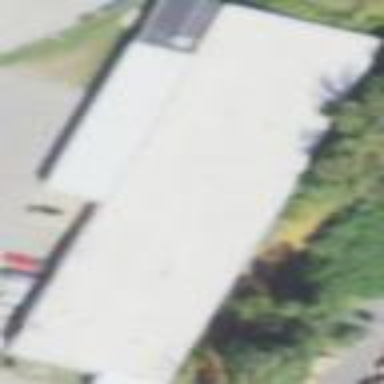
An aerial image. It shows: Commercial building.